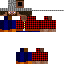
A male human skin with medium skin, wearing brown long hair dressed in a red hoodie and blue pants, featuring a closed mouth.